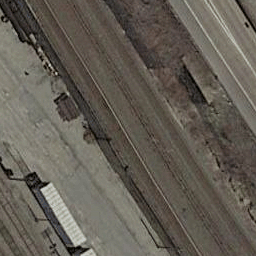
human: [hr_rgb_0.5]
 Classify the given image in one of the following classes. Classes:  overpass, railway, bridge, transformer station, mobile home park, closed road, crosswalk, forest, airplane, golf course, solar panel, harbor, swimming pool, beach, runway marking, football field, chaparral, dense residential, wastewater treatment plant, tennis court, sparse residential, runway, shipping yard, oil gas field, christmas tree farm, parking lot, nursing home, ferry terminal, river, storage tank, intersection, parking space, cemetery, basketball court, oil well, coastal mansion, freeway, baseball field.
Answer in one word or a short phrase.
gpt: railway